Question: How would I go about designing a website which has a fixed height header and footer (attached to the top and bottom of the browser window) but an expanding middle. The scroll bars would be only for the middle (orange section in diagram) so that the rest of the page would never need to scroll. I have drawn a mock-up below to explain more clearly.
Ideally it needs to be entirely implemented in CSS and HTML (no javascript fiddles!). I've got quite far with this problem but I can't force the orange section to fill up the remaining space when it isn't full(whatever it's content) and start scrolling if it overflows.

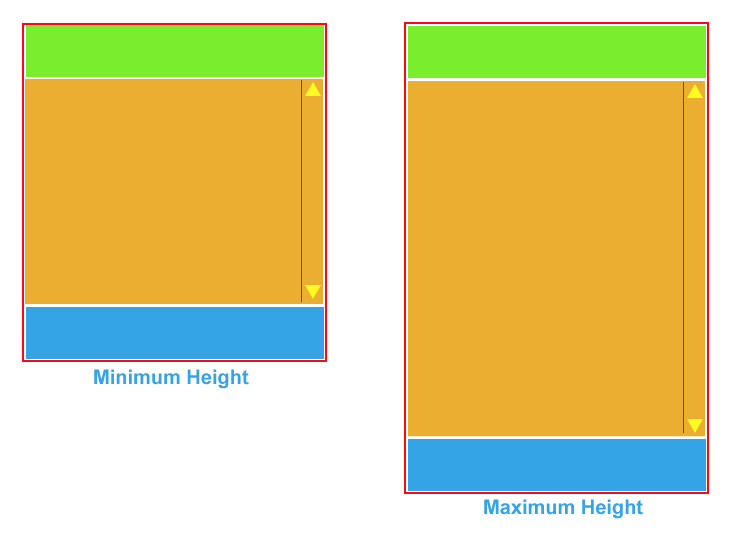
Answer: I this is what you want:
<URL>
'''
<div id="header">Patrick</div>
<div id="content">..</div>
<div id="footer">Beardmore</div>
'''
'''
html, body {
margin: 0;
padding: 0;
border: 0;
overflow: hidden
}
#header, #content, #footer {
position: absolute;
left: 0;
width: 100%
}
#header {
top: 0;
height: 100px;
background: #ccc
}
#content {
top: 100px;
bottom: 100px;
overflow-y: auto
}
#footer {
bottom: 0;
height: 100px;
background: #ccc
}
'''